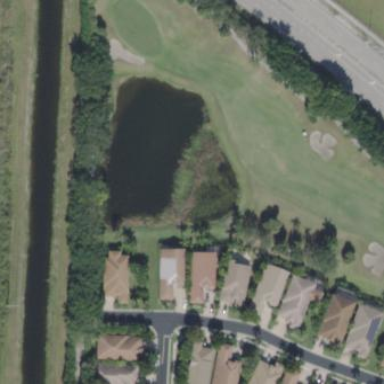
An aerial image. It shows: Picturesque scene of golf course with lateral water hazard.